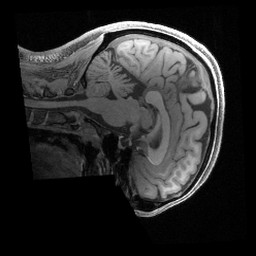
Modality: T1w
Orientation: sagittal
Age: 37
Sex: female
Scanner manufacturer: siemens
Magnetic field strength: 3 T
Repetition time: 2.4 s
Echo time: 0.00241 s